Aerial crown-view tile of a tropical tree (Barro Colorado Island, Panama), acquired 20250124:
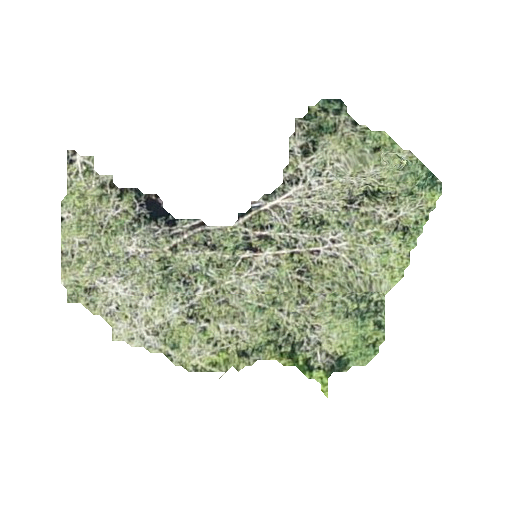
Species: Hura crepitans
GBIF accepted scientific name: Hura crepitans
Crown area: 94.409 m²